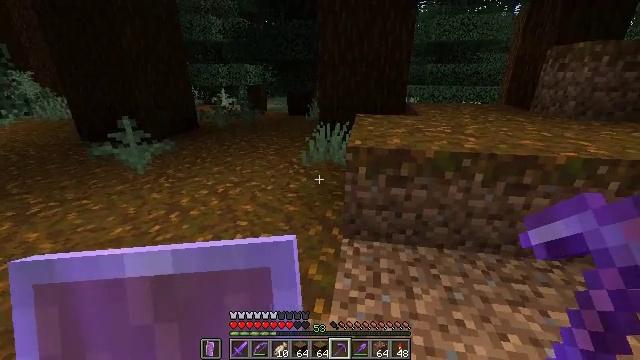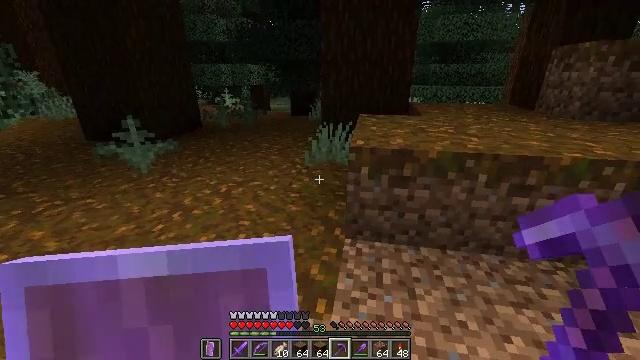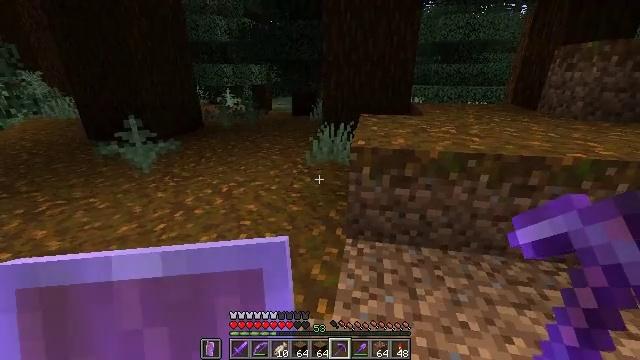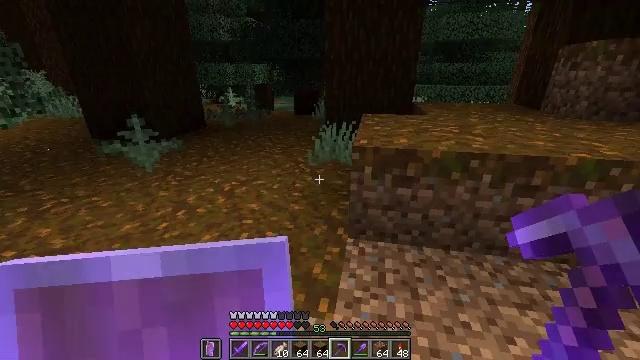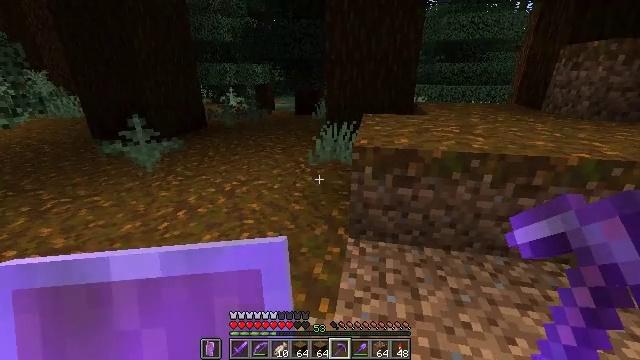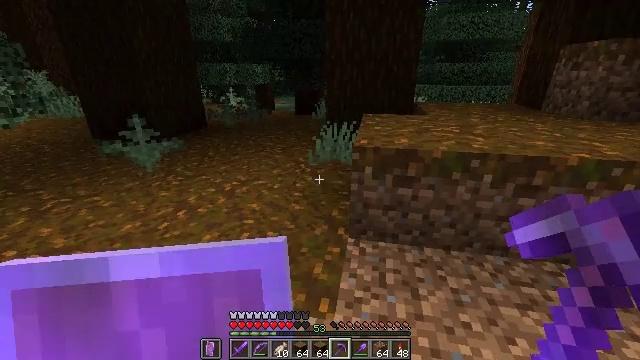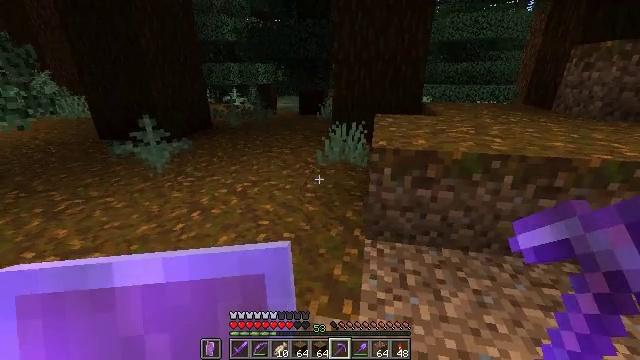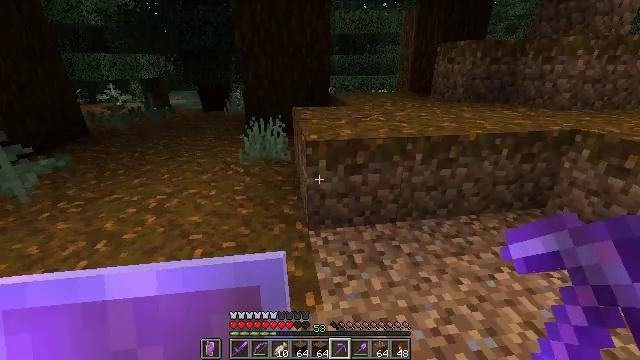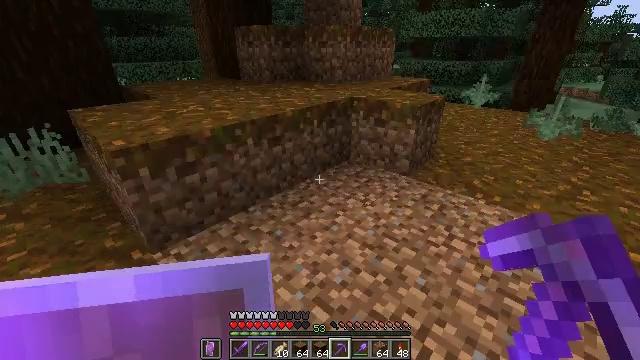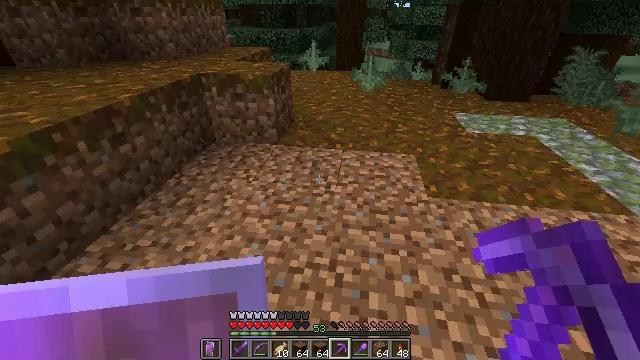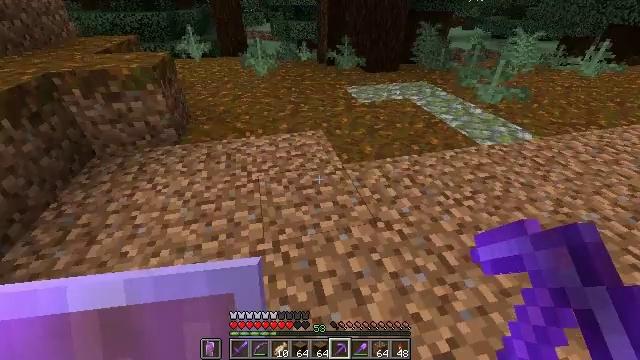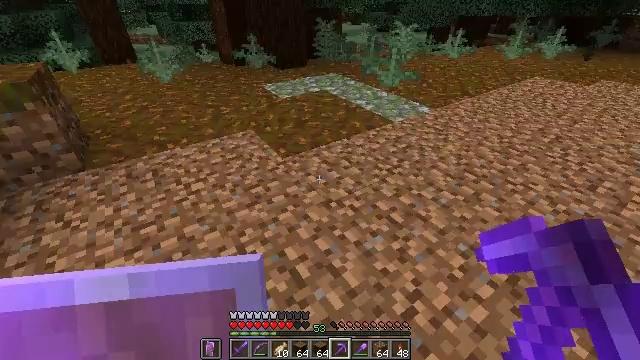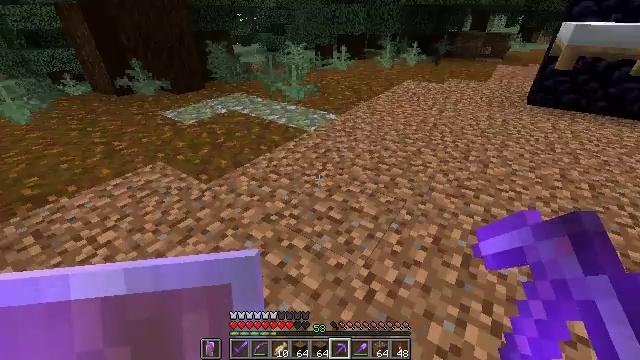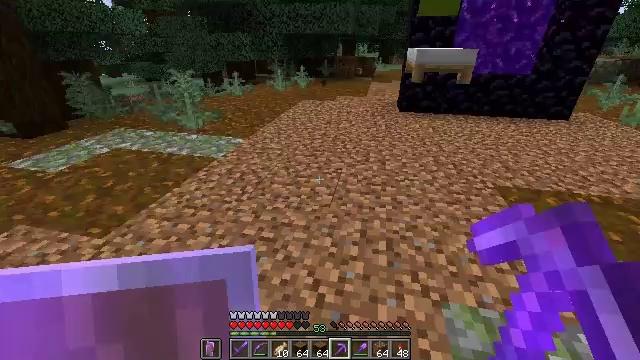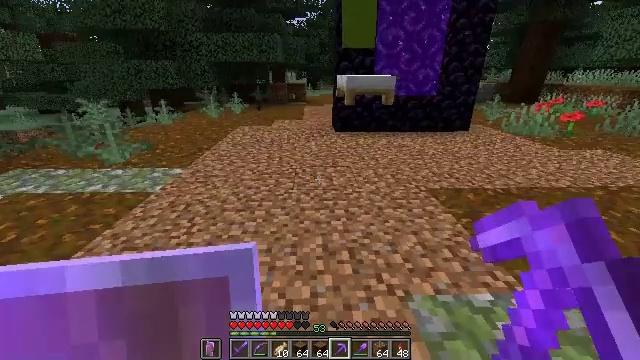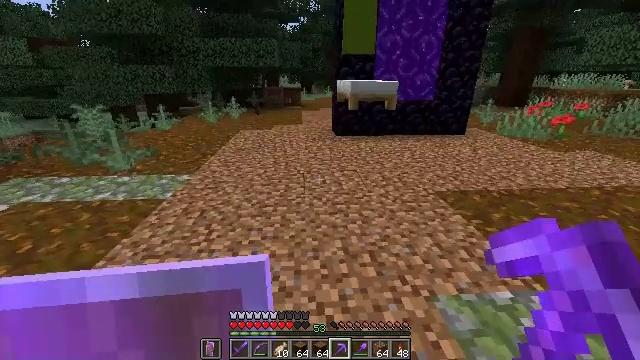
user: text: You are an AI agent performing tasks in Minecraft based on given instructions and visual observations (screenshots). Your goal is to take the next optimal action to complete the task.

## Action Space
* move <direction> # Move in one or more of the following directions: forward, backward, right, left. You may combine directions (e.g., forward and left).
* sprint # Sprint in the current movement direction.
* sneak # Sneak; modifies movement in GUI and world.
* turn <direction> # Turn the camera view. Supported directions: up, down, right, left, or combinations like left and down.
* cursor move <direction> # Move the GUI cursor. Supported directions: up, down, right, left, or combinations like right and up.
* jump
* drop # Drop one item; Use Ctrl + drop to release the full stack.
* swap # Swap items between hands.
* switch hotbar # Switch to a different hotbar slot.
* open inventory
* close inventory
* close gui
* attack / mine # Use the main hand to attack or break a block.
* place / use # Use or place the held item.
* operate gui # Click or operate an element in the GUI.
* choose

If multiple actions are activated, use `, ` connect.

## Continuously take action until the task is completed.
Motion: motion action
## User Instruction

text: Break the dirt block.
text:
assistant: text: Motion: no_op
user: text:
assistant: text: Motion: no_op
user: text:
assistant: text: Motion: no_op
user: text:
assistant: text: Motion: no_op
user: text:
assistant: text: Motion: move left
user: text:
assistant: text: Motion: move left
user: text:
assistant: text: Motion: move left, turn right and down
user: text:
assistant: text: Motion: move left, turn right and down
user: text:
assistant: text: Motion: move left, turn right and down
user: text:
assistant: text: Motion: move left, turn right and down
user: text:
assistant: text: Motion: move left, turn right
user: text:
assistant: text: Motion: move left, turn right and up
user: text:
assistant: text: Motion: move left, turn right and up
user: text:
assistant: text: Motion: move left, turn right and up
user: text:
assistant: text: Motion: move left, turn right
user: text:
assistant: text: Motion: no_op
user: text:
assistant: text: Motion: no_op
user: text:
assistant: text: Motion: no_op
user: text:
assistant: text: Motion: no_op
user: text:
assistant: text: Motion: no_op
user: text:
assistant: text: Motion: no_op
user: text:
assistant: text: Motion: no_op
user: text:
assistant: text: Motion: no_op
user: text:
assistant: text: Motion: no_op
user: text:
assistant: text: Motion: no_op
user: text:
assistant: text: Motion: no_op
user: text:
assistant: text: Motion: no_op
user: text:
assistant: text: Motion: no_op
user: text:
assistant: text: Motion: no_op
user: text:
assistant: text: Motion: turn left and down